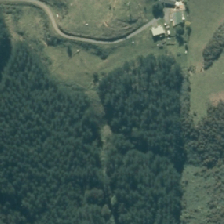
Land cover: grose_broom